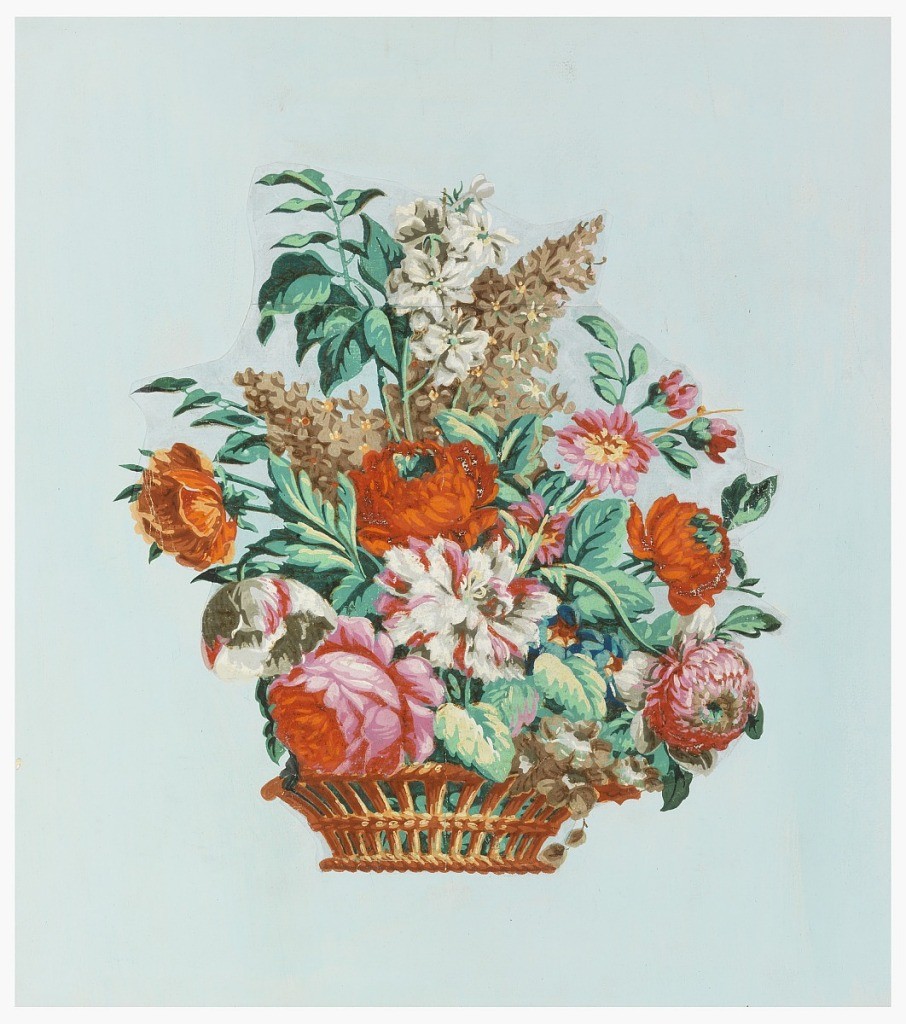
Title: Ornament
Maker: Jean-Baptiste Huët, French, 1745–1811
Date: ca. 1785
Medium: Block-printed on handmade paper
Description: Bouquet of flowers in basket. Printed in colors on blue ground.